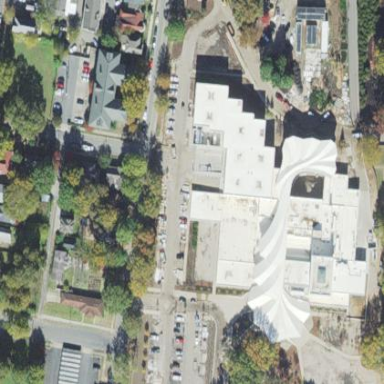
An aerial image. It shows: Arts centre building.